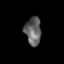
Tissue: skin
Cell type: Epithelial cells
Senescence score: 0.1791
Nuclear area (px): 444
Mean DAPI intensity: 98.797